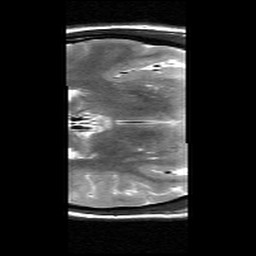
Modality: T2w
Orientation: axial
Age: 22
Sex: female
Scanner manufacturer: siemens
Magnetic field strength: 3 T
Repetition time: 8.67 s
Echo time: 0.064 s